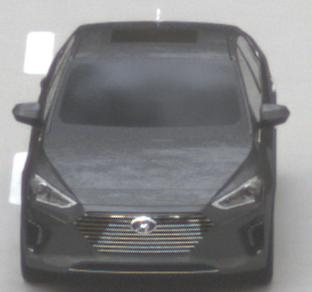
Make: Hyundai
Model: IONIQ Hybrid
Detailed model: IONIQ (AE) Hybrid
Model produced from: 2016/10
Model produced until: 2018/08
Doors: 5
Color: gray
Road condition: dry road
Daytime: morning or afternoon
Contrast: low contrast